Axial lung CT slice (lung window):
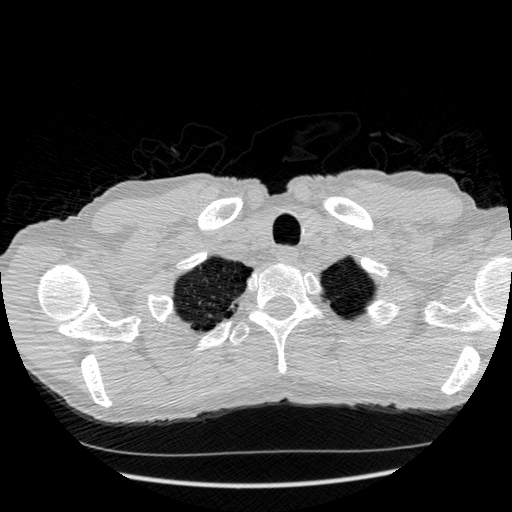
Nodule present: no